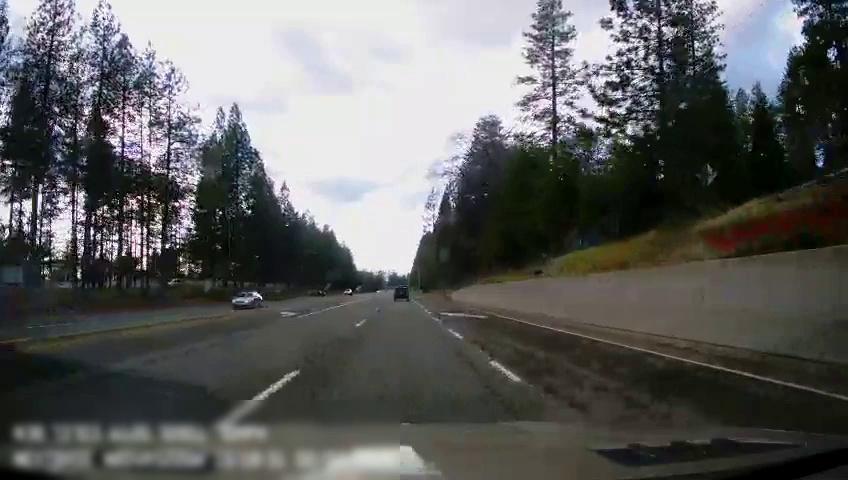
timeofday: Day
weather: Cloudy
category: Drivable Space
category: Vehicles | SUV
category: Vehicles | SUV
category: Vehicles | Car
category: Vehicles | SUV
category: Vehicles | Car
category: Lanes | Opposite Lane
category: Lanes | Alternate Lane
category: Lanes | Opposite Lane
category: Lanes | Current Lane
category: Lanes | Alternate Lane
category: Lanes | Alternate Lane